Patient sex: M
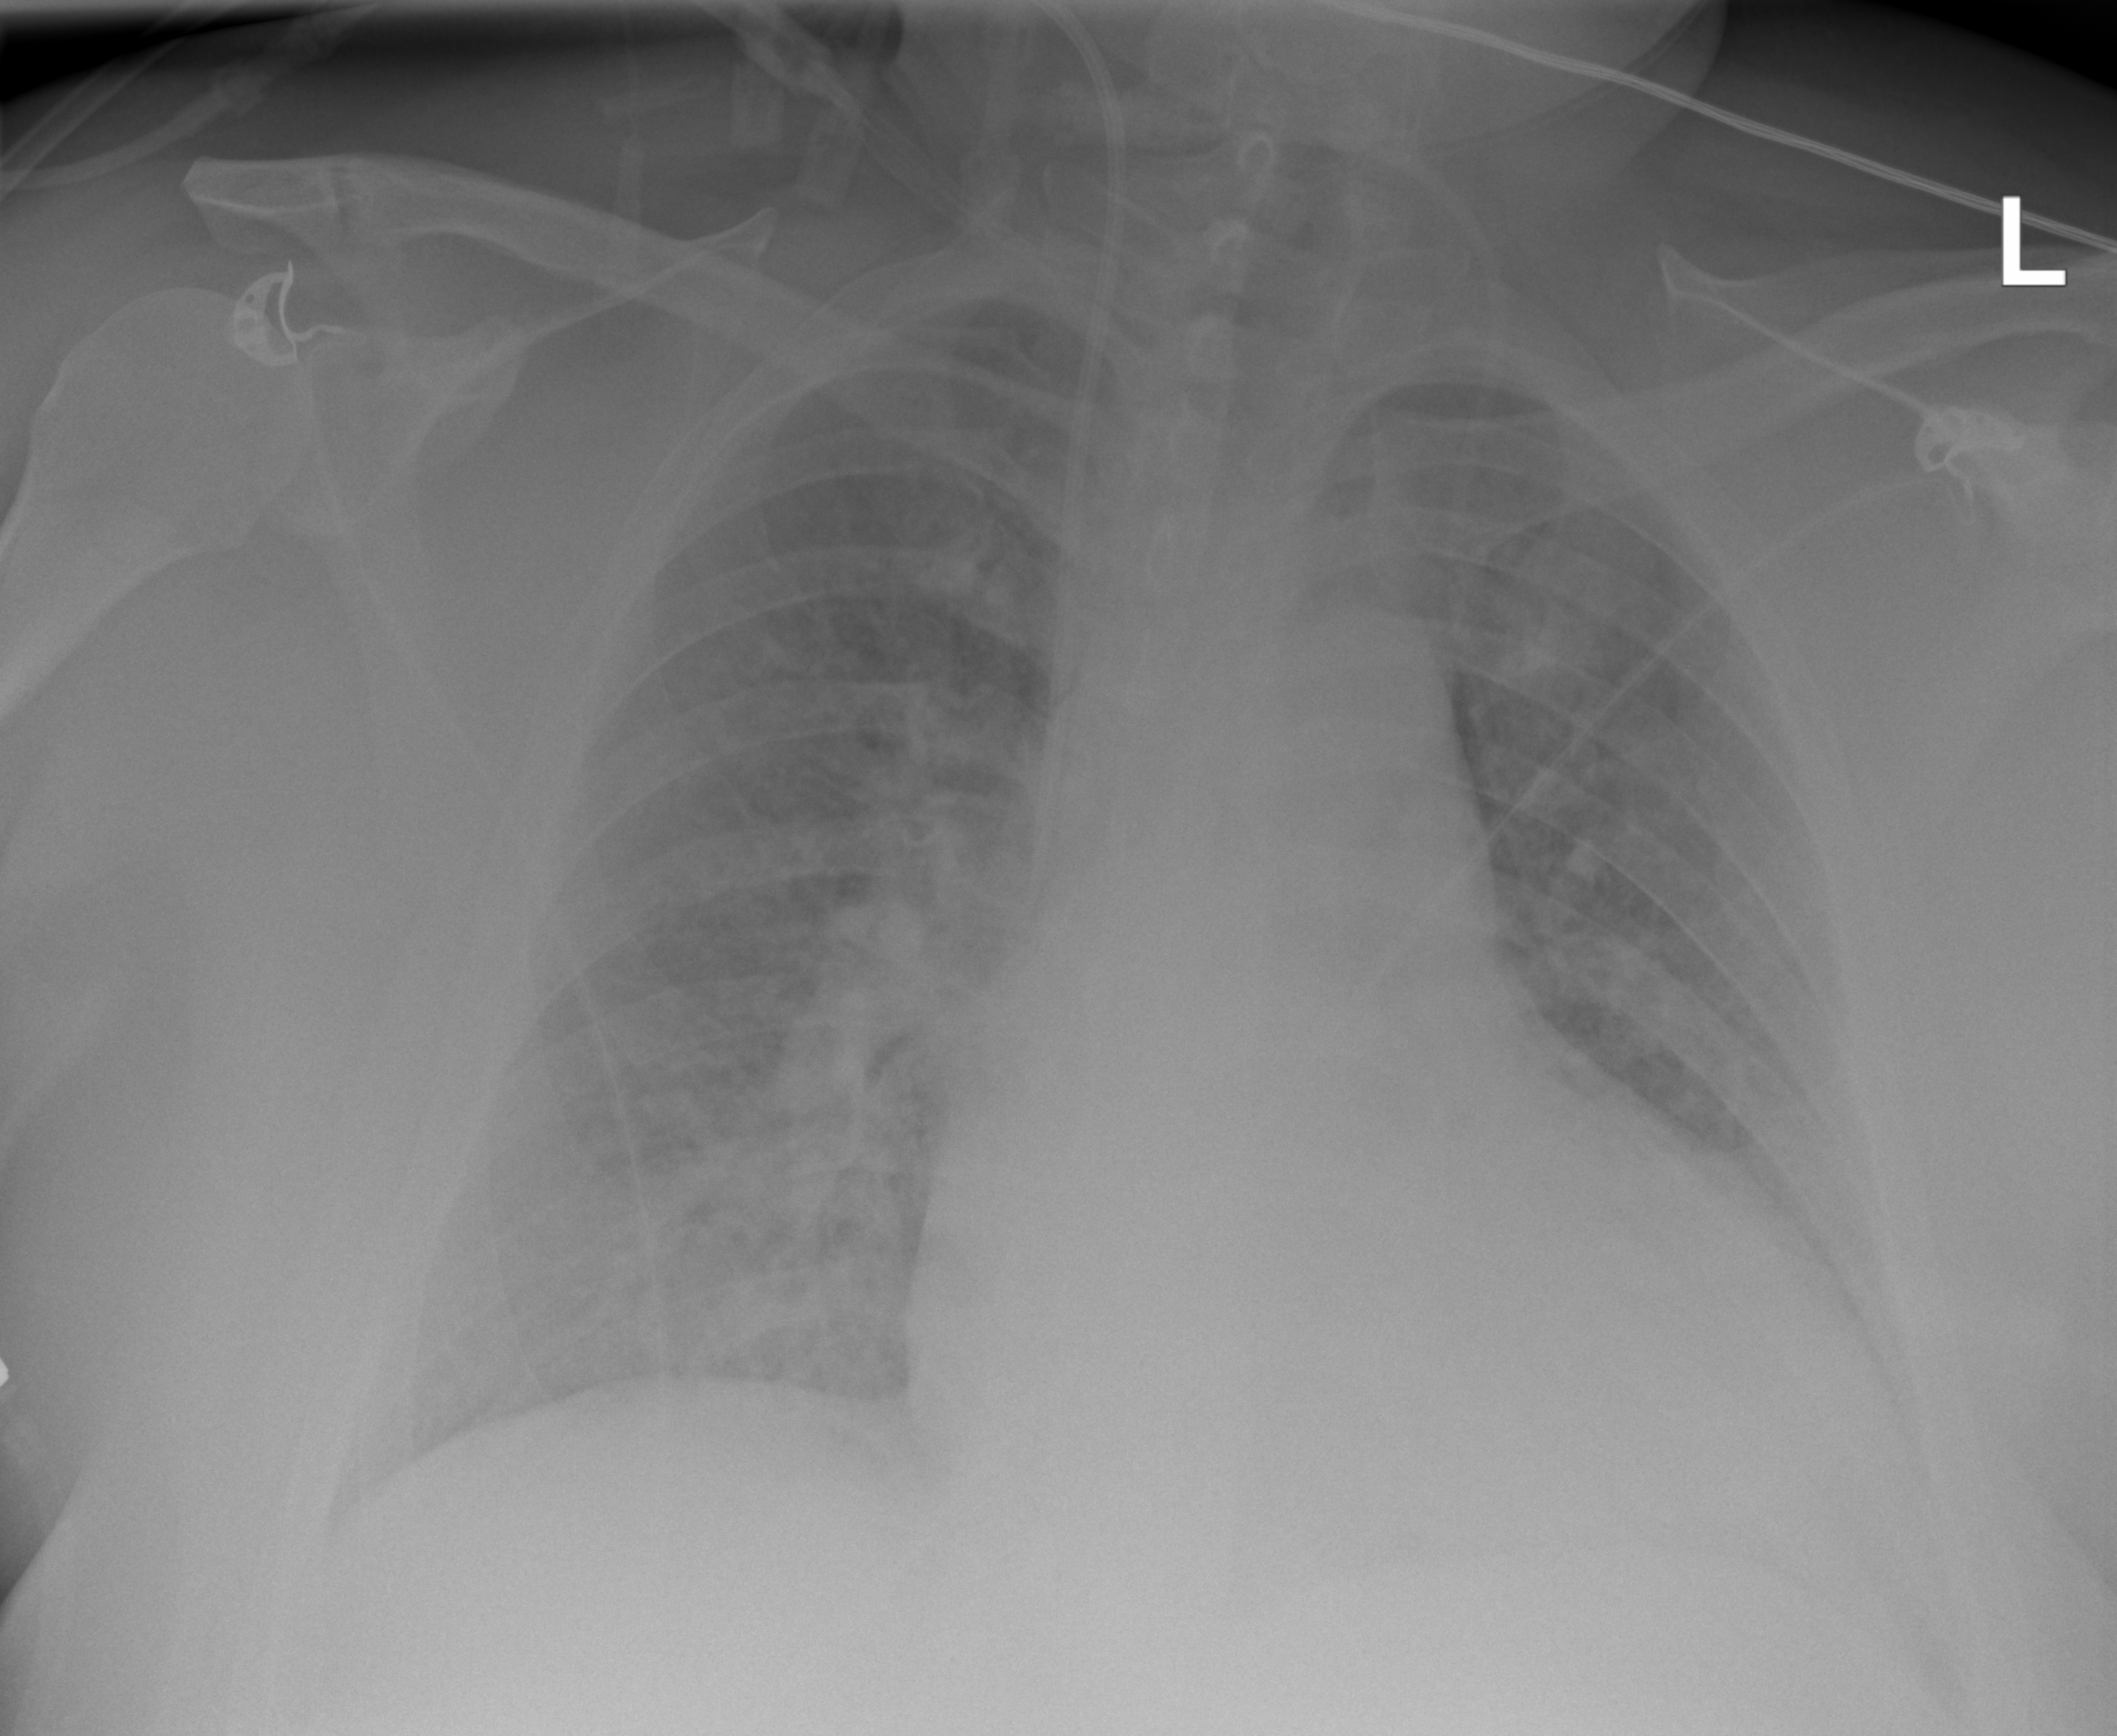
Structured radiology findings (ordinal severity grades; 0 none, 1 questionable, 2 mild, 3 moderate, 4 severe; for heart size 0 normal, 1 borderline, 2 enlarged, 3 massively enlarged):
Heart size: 2
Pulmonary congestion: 3
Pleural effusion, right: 0
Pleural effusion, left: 2
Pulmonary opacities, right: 2
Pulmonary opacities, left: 2
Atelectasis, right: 0
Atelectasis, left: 2